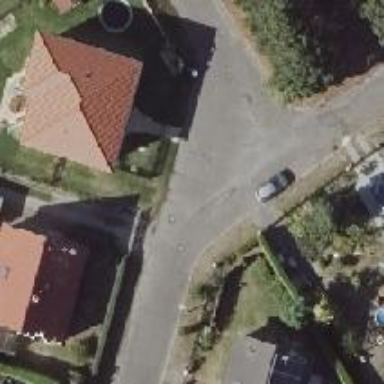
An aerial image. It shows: Asphalt road in residential area.